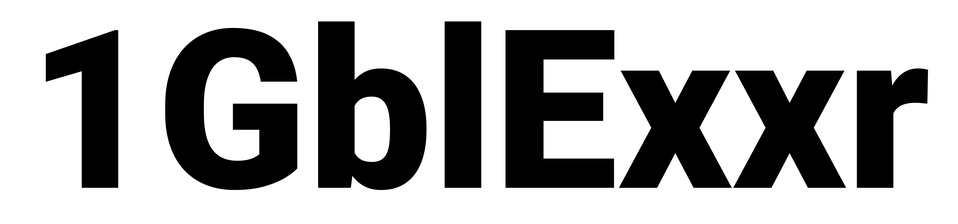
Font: Roboto_Black